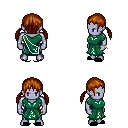
a pixel art fantasy rpg character, male body template, dark elf, purple skin, sash dress, magenta pants, brunette twin-tailed hairstyle, bracelets, black slippers, four views (front, back, left, right), 2x2 character sprite sheet, small pixel art, hard edges, no anti-aliasing